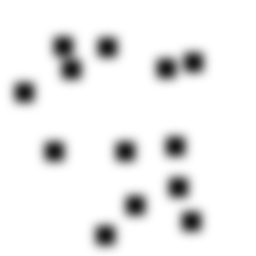
Squares: 13
Triangles: 0
Stars: 0
Total shapes: 13